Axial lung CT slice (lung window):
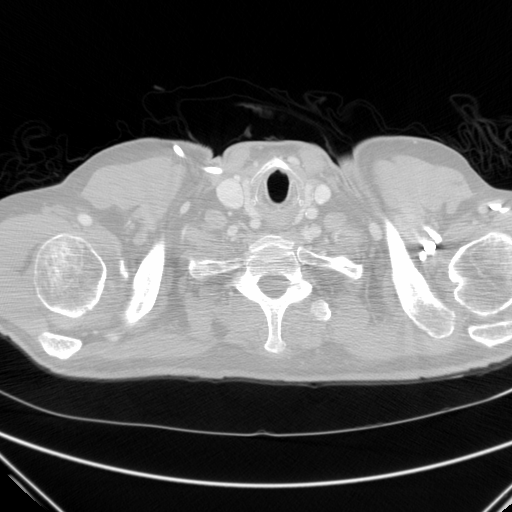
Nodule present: no